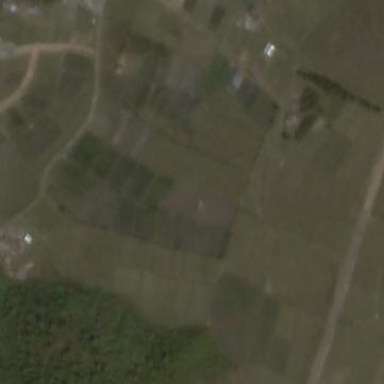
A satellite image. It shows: Rice field.